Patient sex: M
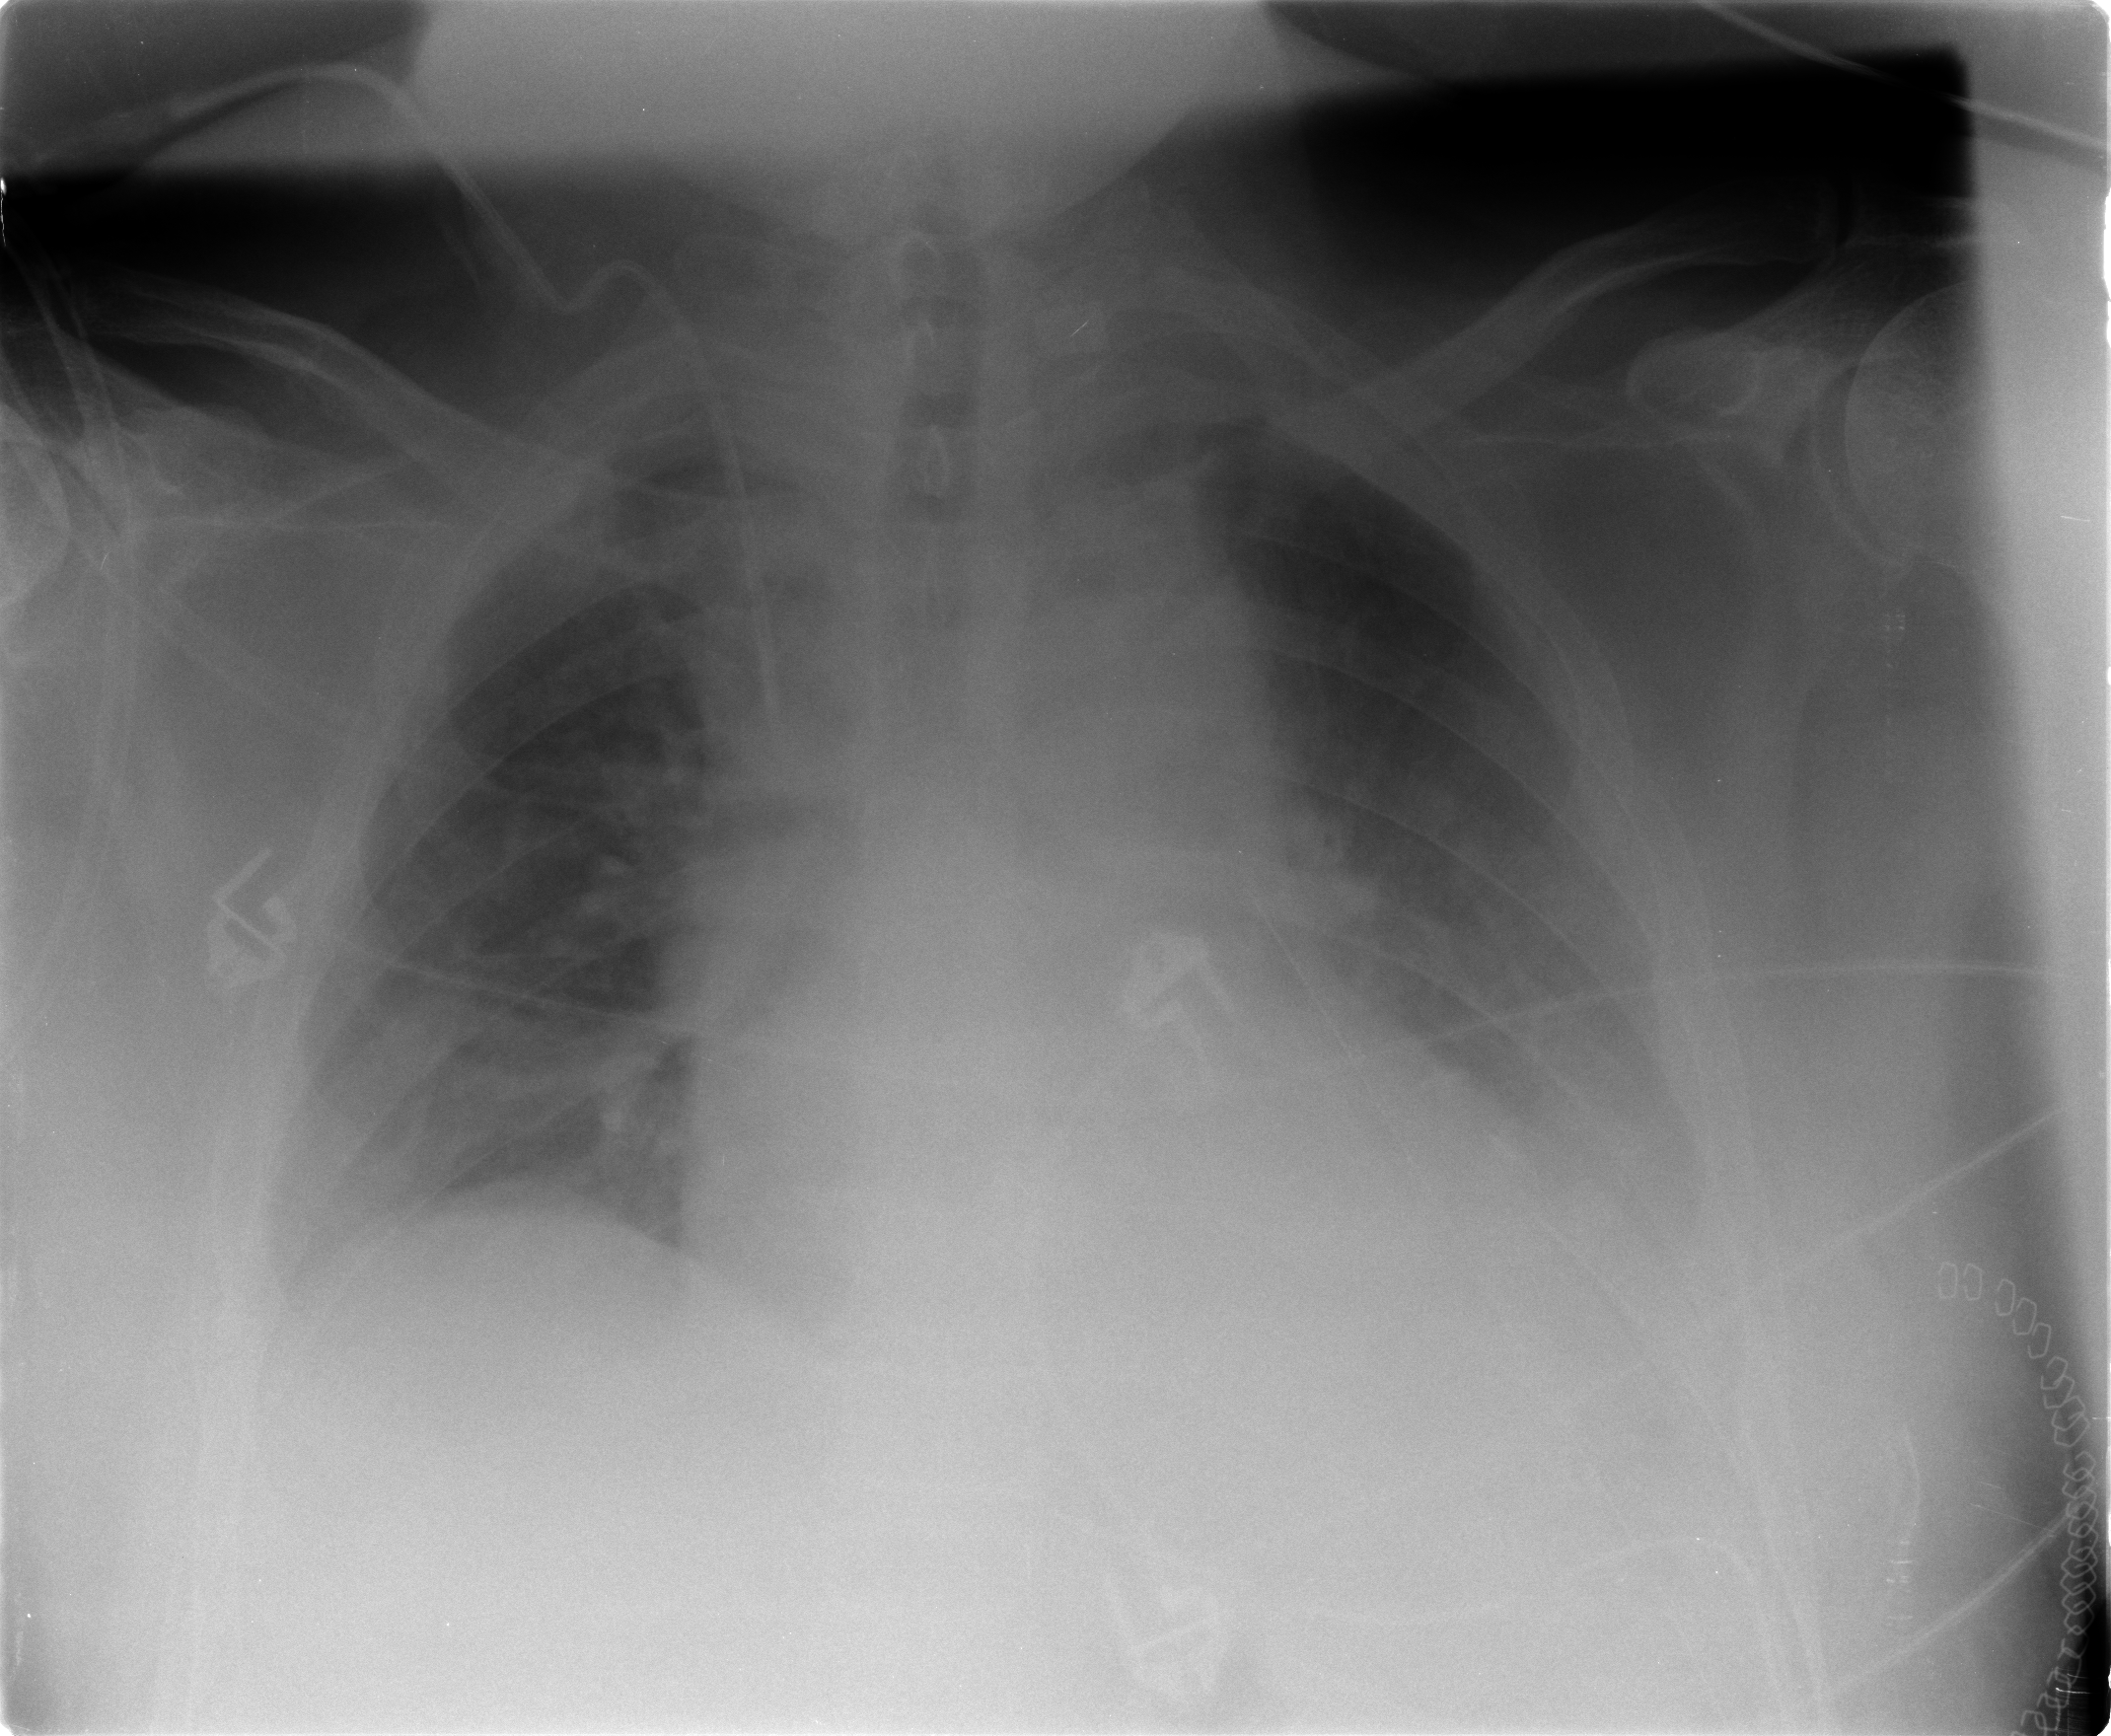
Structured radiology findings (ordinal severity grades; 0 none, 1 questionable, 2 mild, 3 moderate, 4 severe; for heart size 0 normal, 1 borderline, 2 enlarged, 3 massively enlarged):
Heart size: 2
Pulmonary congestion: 2
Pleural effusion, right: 2
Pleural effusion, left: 3
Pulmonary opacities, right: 0
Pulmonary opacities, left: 2
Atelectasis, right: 2
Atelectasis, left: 3